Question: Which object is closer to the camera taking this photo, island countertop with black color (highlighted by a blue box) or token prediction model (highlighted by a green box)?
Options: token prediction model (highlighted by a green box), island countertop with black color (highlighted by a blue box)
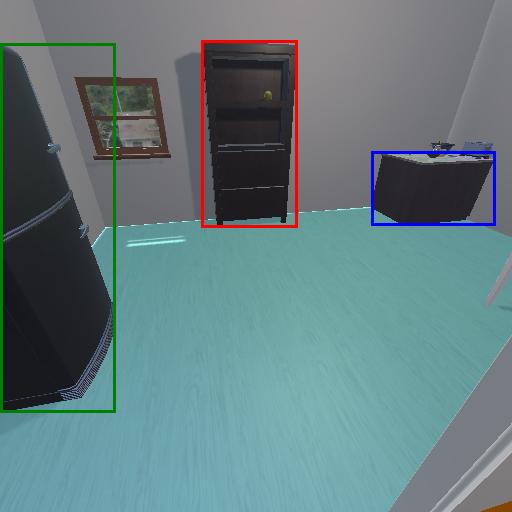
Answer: token prediction model (highlighted by a green box)